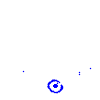
Particle: proton